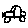
Label: car